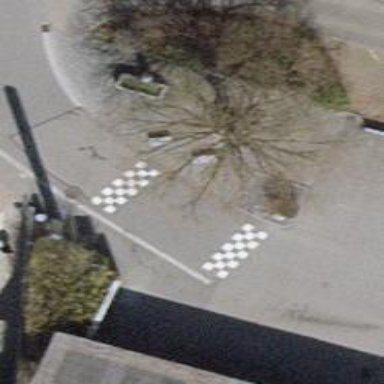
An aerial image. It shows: Table-style traffic calming feature.